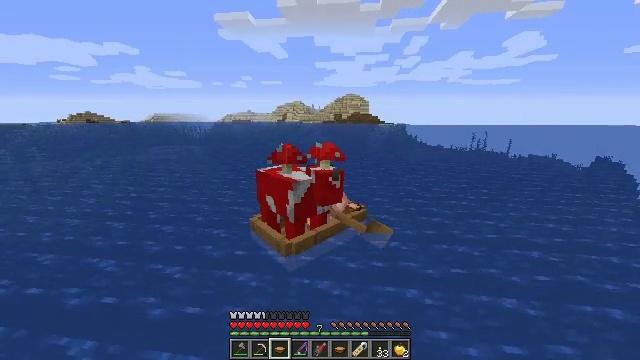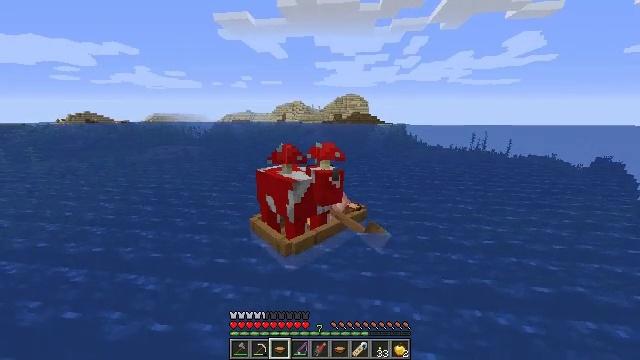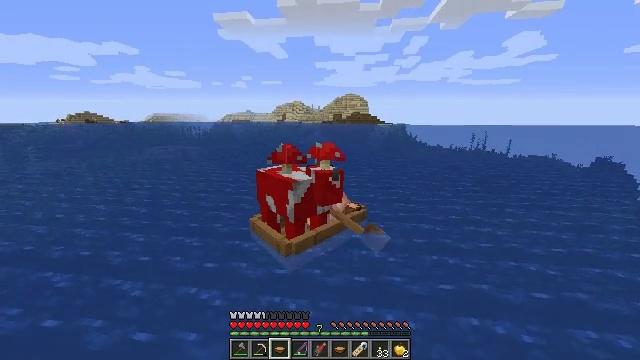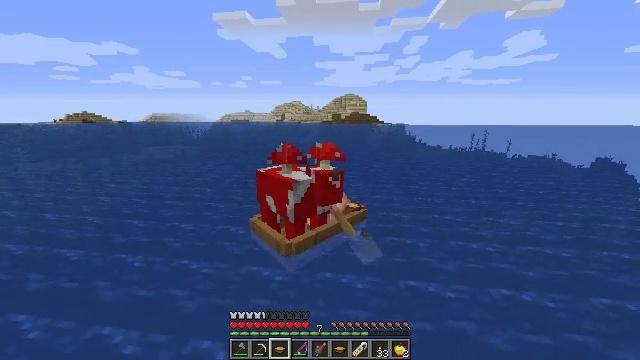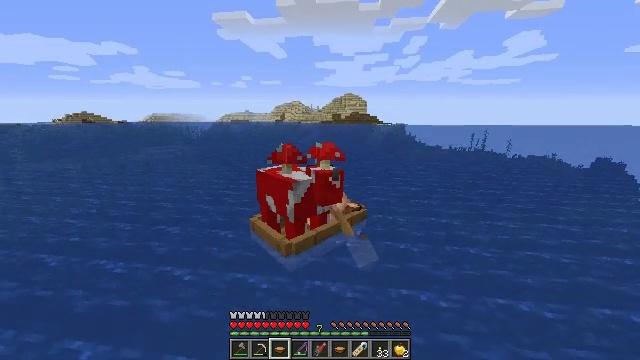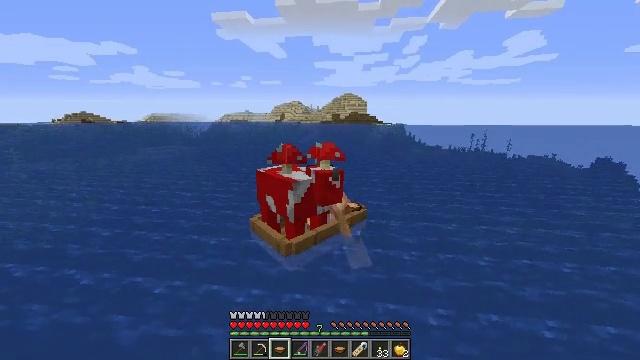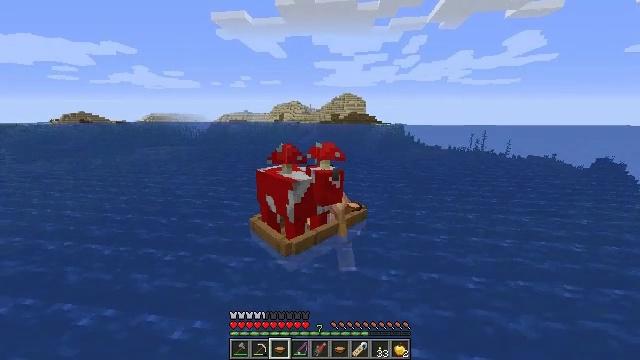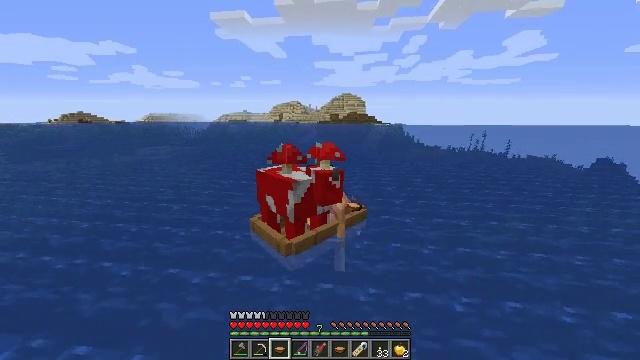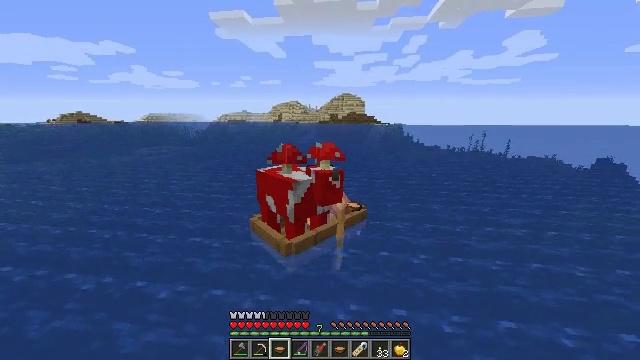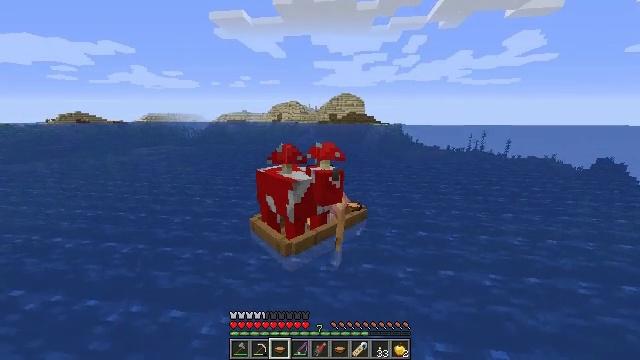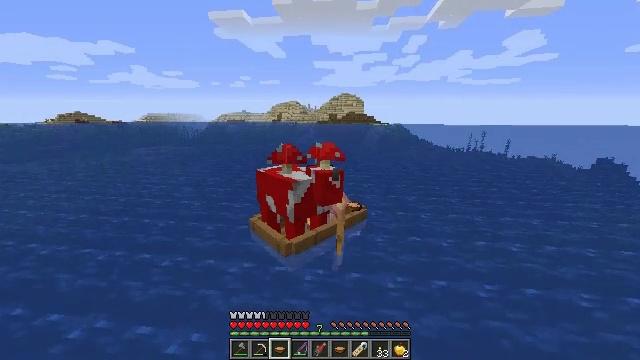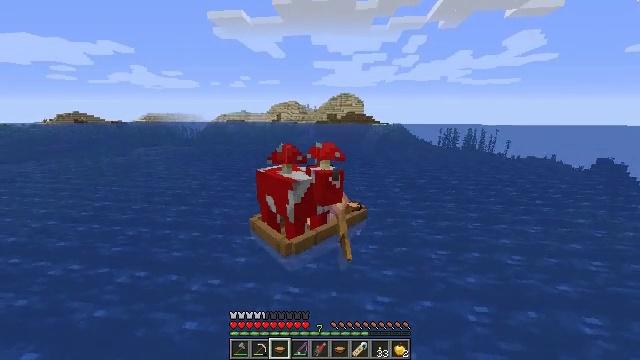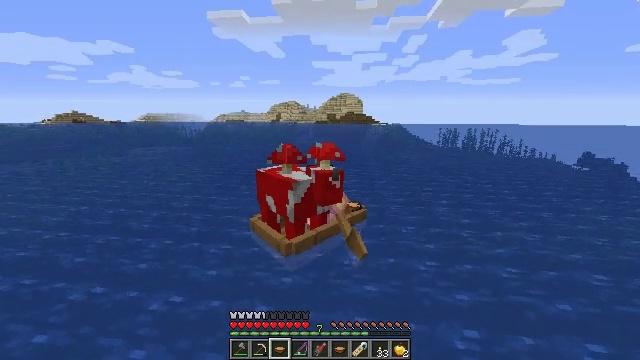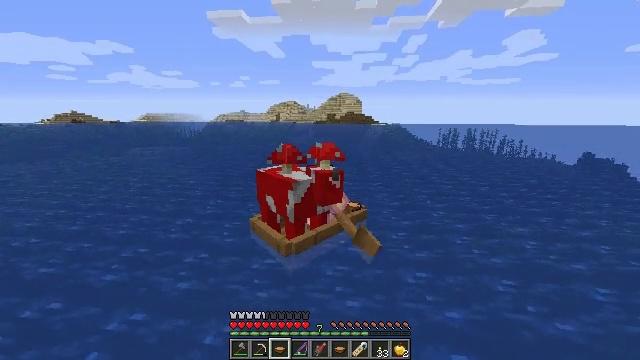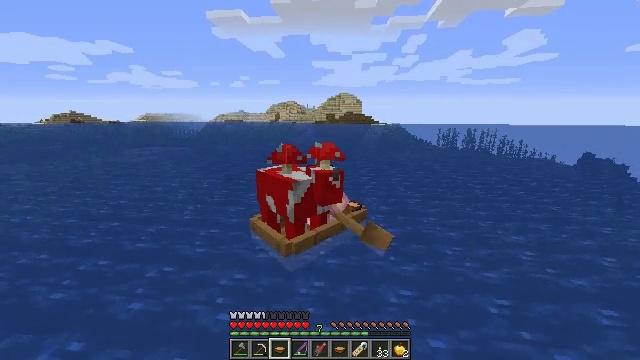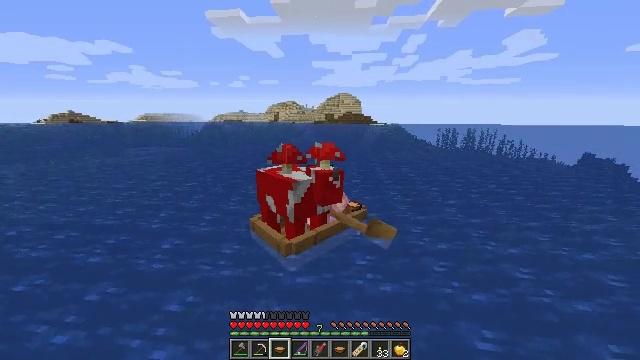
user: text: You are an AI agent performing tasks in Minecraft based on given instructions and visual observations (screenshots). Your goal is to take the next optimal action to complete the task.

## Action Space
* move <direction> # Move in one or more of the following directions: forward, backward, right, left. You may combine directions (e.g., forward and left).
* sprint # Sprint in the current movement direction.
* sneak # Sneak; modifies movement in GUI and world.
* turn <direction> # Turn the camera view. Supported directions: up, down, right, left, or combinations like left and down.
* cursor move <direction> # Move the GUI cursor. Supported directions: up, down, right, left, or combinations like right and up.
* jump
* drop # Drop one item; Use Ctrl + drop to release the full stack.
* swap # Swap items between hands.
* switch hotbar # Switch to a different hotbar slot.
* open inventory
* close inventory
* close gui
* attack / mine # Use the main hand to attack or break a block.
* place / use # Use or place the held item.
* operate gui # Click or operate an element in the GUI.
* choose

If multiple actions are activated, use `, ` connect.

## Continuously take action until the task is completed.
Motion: motion action
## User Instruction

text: Remove a name tag from the inventory.
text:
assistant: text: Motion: move forward, sprint
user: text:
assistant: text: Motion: move forward, sprint
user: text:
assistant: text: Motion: move forward, sprint
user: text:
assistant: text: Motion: move forward, sprint
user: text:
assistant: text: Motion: move forward, sprint
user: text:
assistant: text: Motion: move forward, sprint
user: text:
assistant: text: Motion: move forward, sprint
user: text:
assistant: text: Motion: move forward, sprint
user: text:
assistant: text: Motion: move forward, sprint
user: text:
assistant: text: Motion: move forward, sprint
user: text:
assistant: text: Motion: move forward, sprint
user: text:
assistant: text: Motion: move forward, sprint
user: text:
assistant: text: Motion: move forward, sprint
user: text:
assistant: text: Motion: move forward, sprint
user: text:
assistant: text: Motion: move forward, sprint
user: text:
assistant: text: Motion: move forward, sprint
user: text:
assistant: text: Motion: move forward, sprint
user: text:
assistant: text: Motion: move forward, sprint
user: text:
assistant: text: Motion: move forward, sprint
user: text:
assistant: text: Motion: move forward, sprint
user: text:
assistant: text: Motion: move forward, sprint
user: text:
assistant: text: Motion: move forward and move right, sprint
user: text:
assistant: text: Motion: move forward and move right, sprint
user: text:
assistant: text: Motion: move forward and move right, sprint
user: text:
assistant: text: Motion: move forward and move right, sprint
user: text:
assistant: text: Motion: move forward, sprint
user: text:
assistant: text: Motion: move forward, sprint
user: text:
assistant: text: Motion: move forward, sprint
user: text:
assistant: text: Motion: move forward, sprint
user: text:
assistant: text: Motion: move forward, sprint